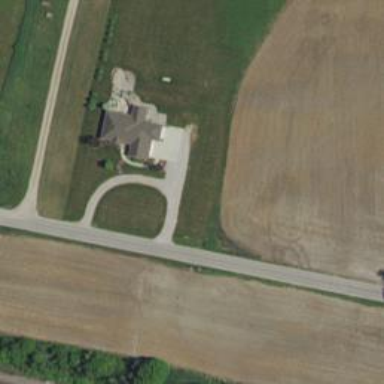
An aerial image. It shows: Driveway.